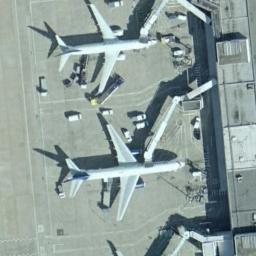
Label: airplane